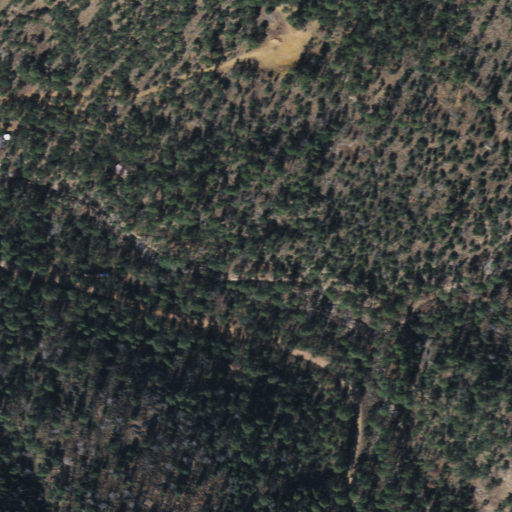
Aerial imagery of valley in Arizona named Morse Canyon containing evergreen forest, shrub, mixed forest, and open development